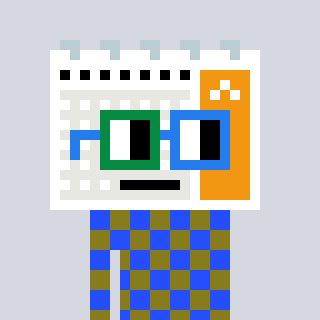
a pixel art character with square green and blue glasses, a calendar-shaped head and a gunk-colored body on a cool background